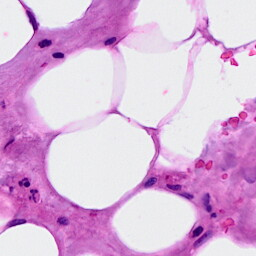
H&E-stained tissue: Breast